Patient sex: M
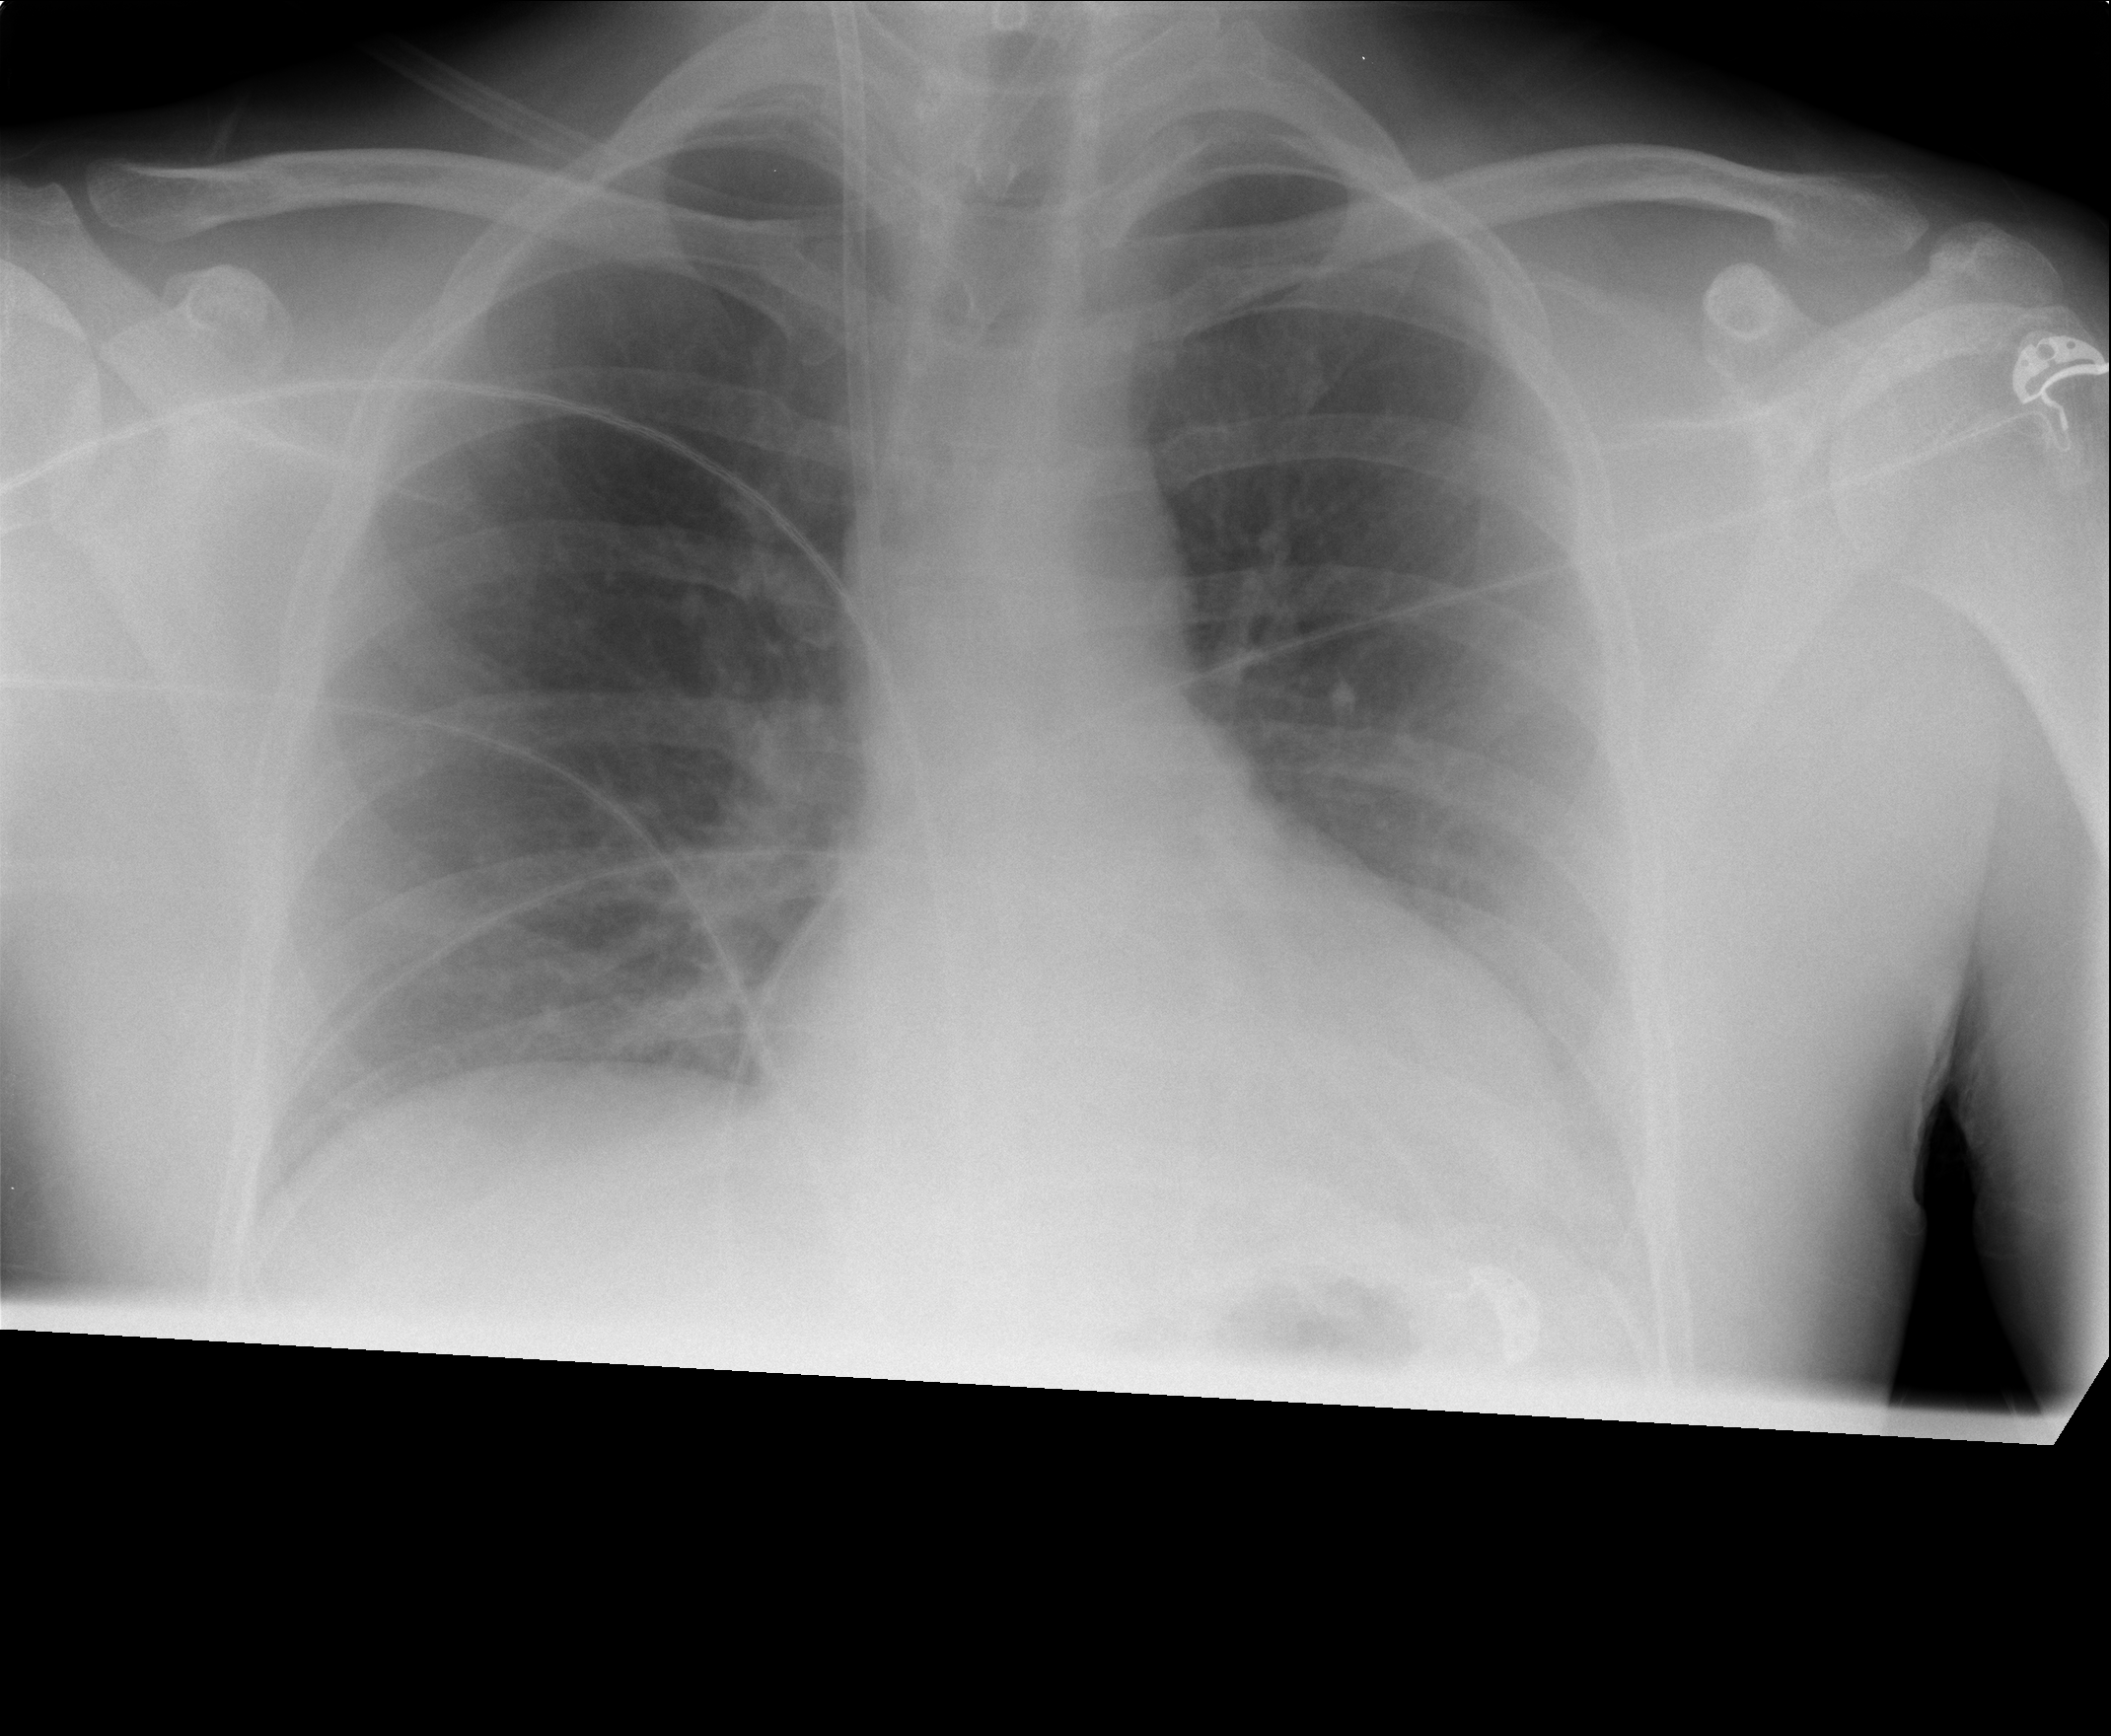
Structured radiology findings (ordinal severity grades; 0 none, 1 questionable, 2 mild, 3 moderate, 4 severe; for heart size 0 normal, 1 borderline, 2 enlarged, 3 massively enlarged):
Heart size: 0
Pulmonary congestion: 0
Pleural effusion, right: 0
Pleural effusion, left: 0
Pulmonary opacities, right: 0
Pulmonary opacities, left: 0
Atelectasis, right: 0
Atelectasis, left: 1